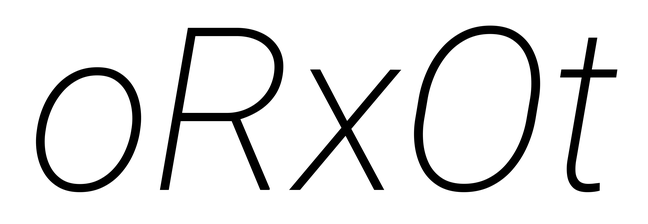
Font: Roboto-Italic_ExtraLight_Italic